Question: I have a picture in shades of gray. Is it possible to recolor the image in shades of other (arbitrary) color? Something like on the picture below.

I think I can do that by accessing each pixel of the image and changing it as necessary, but I think that there might be a better way.
I would like to do all this using CoreGraphics.
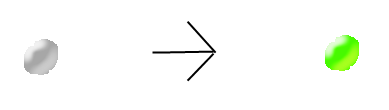
Answer: I solved the task using following code:
'''
CGContextSaveGState(bitmapContext);
CGContextSetRGBFillColor(bitmapContext, red, green, blue, alpha);
CGContextTranslateCTM(bitmapContext, 0.0, contextHeight);
CGContextScaleCTM(bitmapContext, 1.0, -1.0);
CGContextDrawImage(bitmapContext, sourceImageRect, sourceImage);
CGContextSetBlendMode(bitmapContext, kCGBlendModeColor);
CGContextFillRect(bitmapContext, sourceImageRect);
CGContextRestoreGState(bitmapContext);
CGImageRef coloredImage = CGBitmapContextCreateImage(bitmapContext);
'''
In this code 'bitmapContext' is context created with 'CGBitmapContextCreate'.